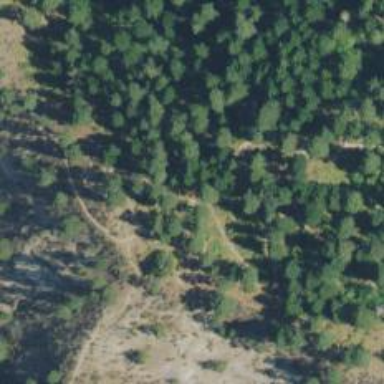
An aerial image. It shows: Path with excellent trail visibility.